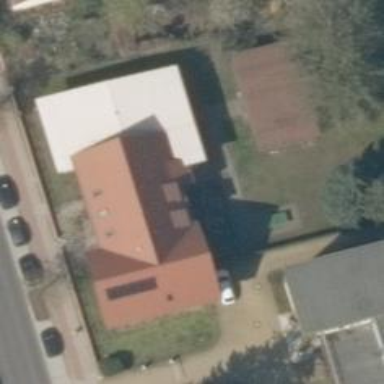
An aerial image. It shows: Clinic.